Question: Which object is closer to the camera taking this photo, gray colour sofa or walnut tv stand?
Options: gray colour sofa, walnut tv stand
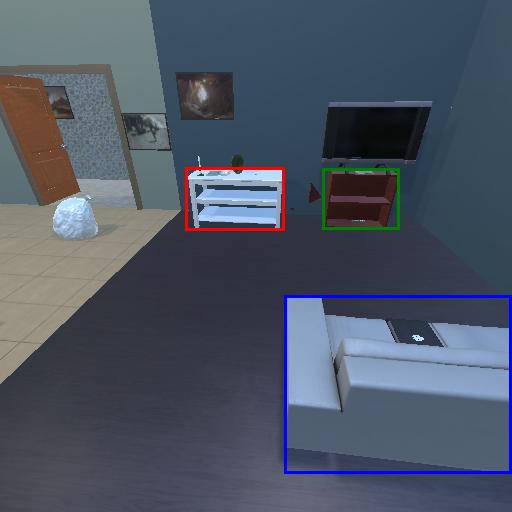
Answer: gray colour sofa